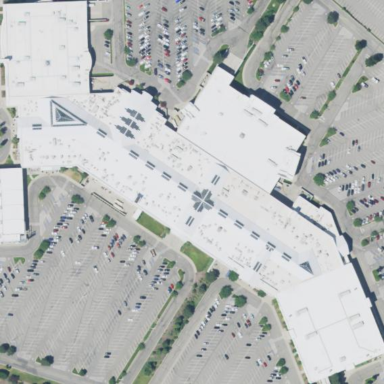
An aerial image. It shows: Retail building that serves as mall.